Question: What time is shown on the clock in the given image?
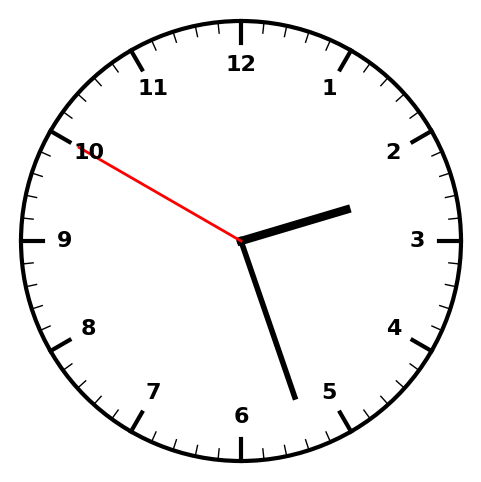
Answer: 02:26:50